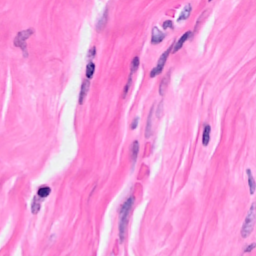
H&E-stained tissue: Breast